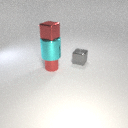
small red metal cube above large cyan metal cylinder